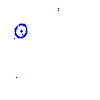
Particle: proton